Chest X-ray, PA view. Patient: 72 years old, sex M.
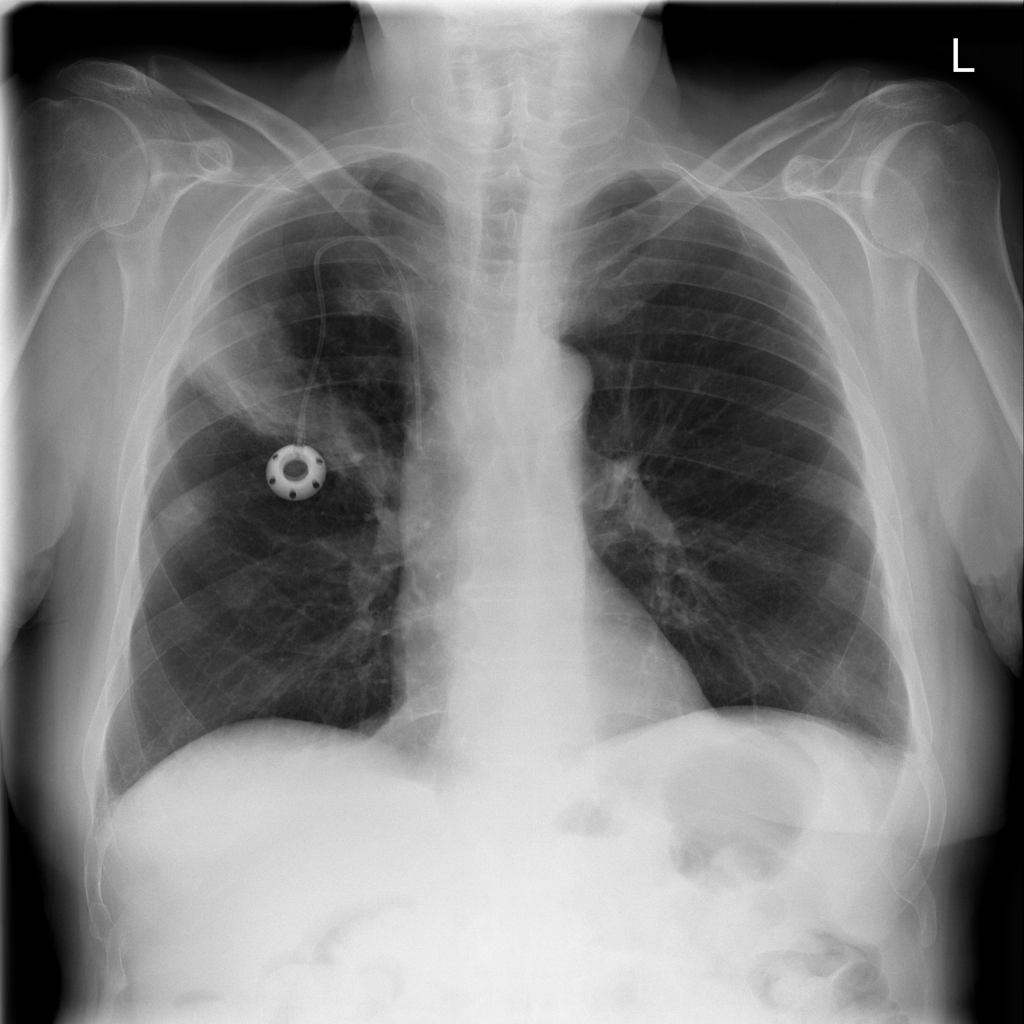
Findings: Consolidation